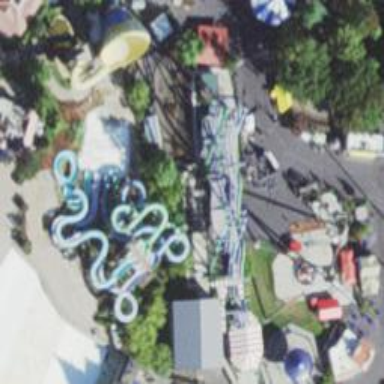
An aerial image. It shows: Water slide attraction.